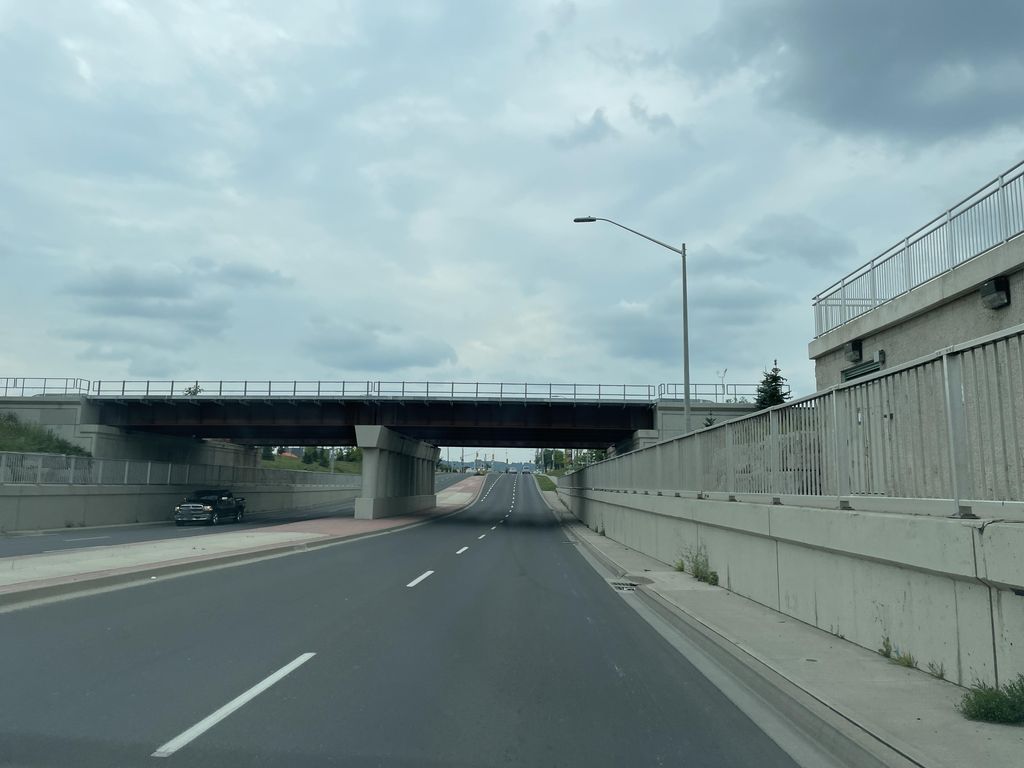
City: hamilton